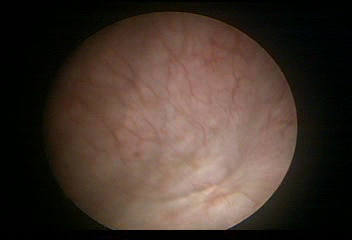
Modality: WLC
Class: Normal mucosa
Bladder cancer association: No